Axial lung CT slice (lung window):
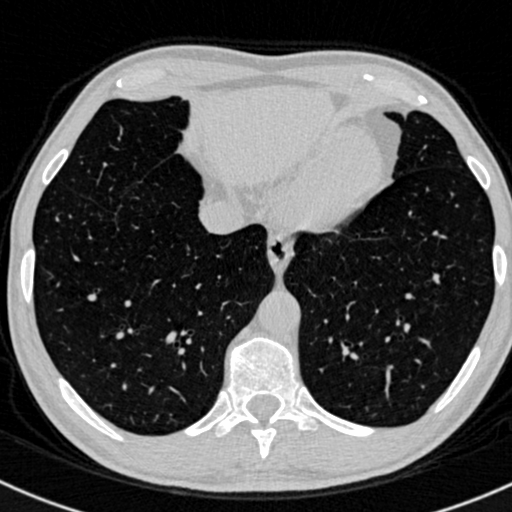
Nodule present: no